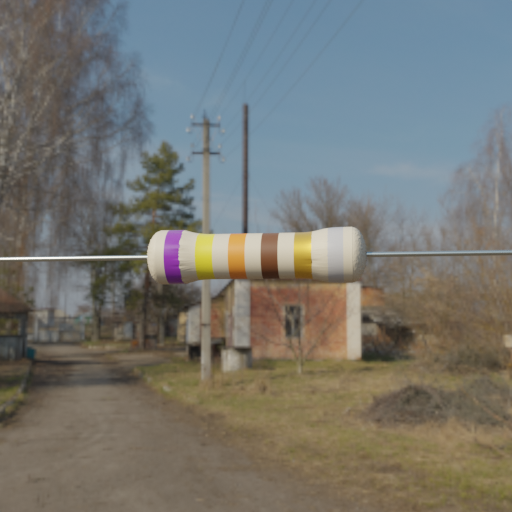
Resistor colour bands (in order): violet, yellow, orange, brown, gold, silver